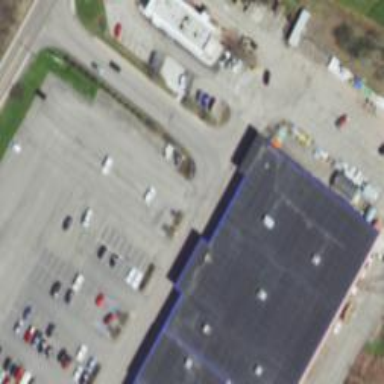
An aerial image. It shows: Pharmacy providing healthcare services.